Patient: sex M, age 37
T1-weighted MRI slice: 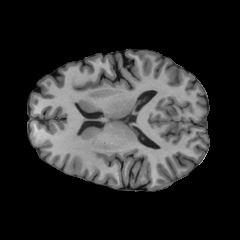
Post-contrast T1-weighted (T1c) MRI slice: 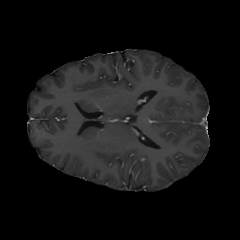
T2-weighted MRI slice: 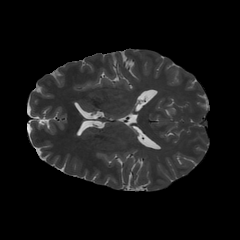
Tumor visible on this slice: no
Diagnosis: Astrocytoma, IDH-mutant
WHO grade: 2